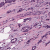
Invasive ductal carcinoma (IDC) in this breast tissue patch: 1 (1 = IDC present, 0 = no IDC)